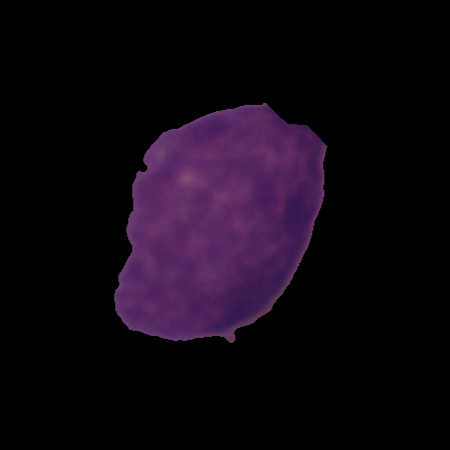
Label: cancer